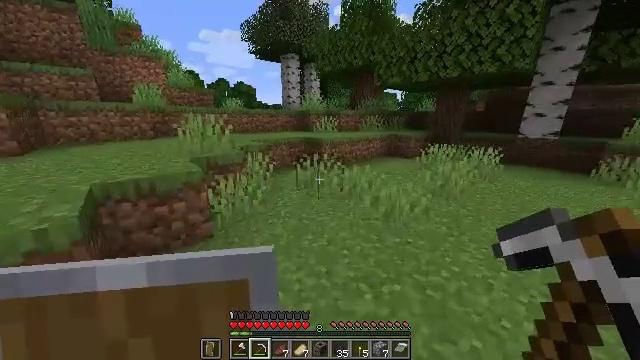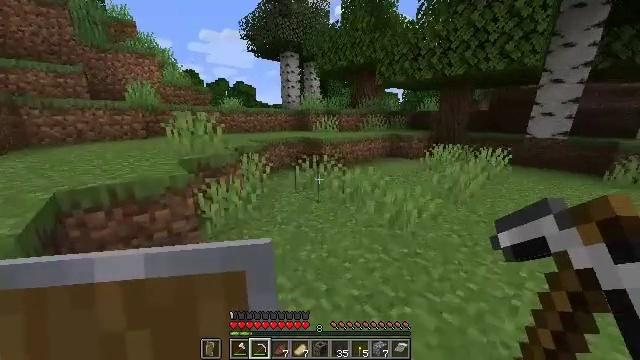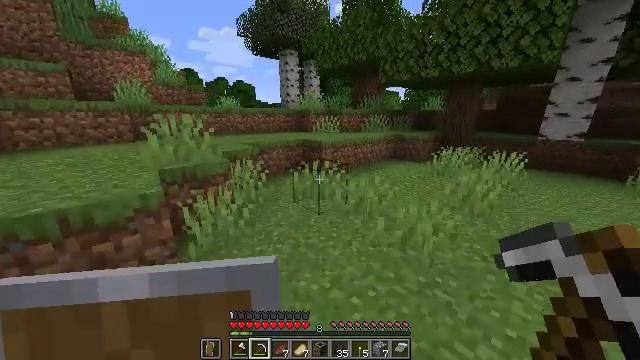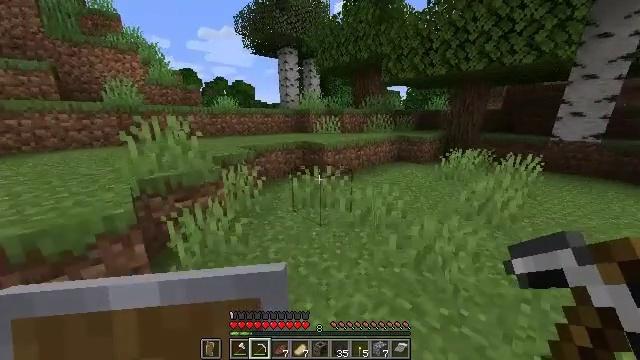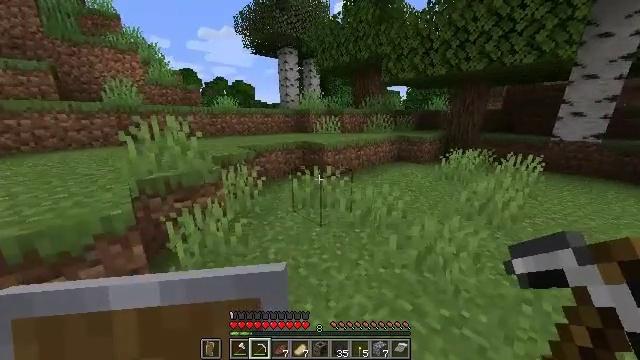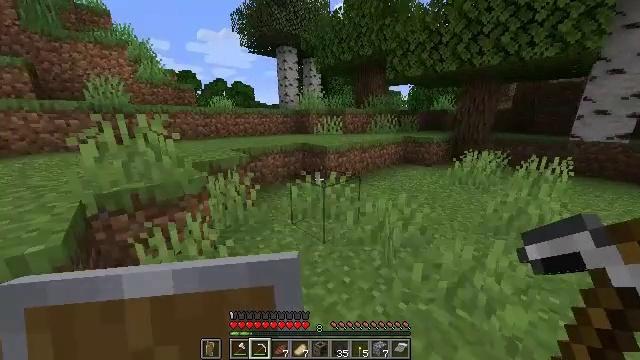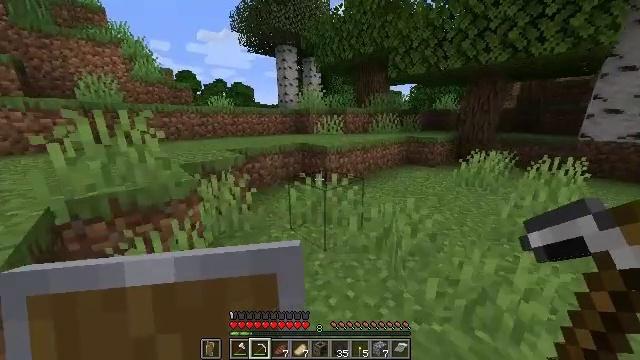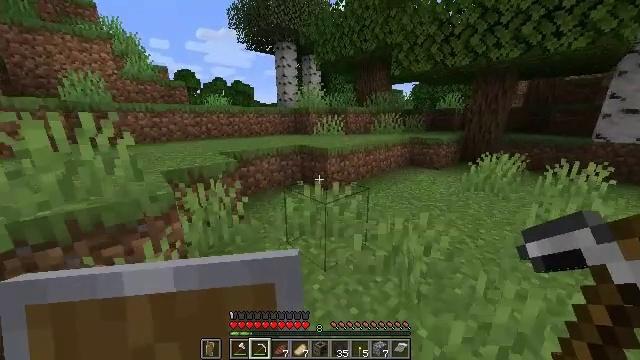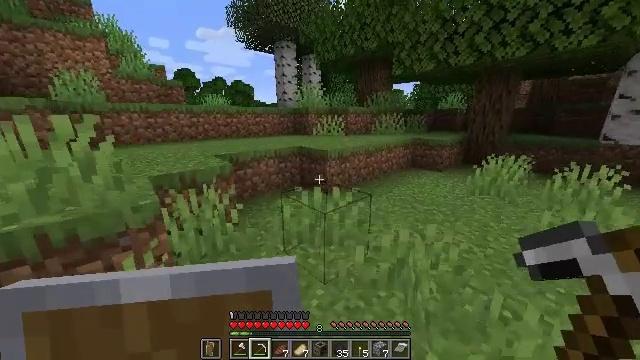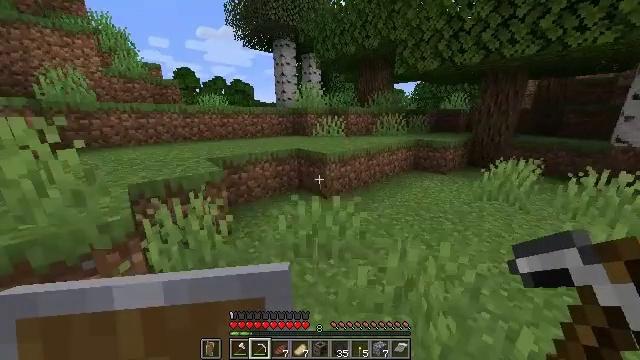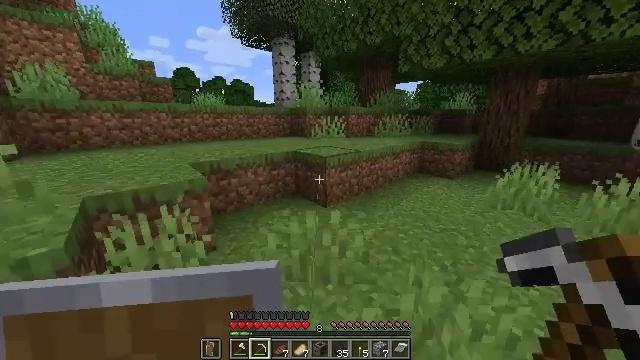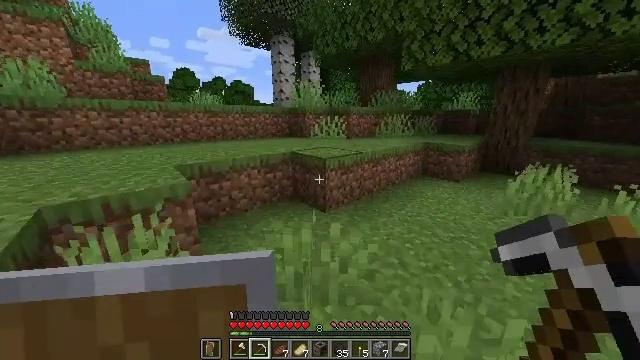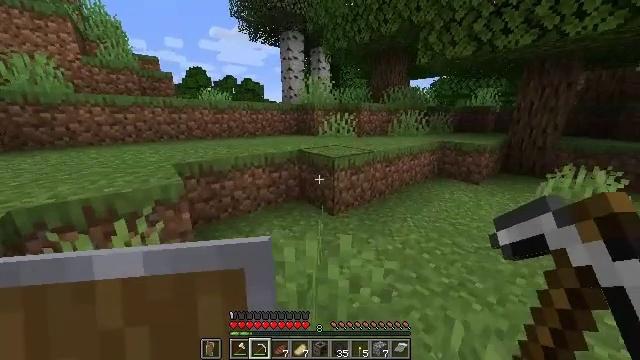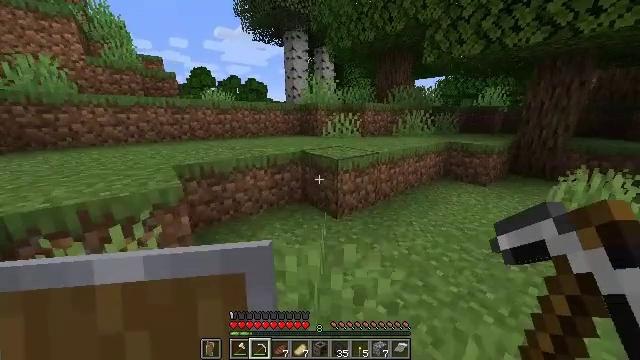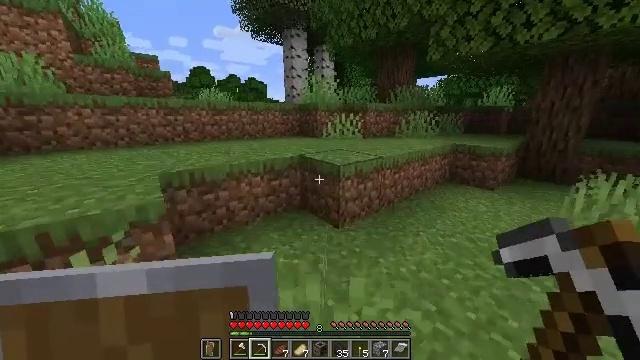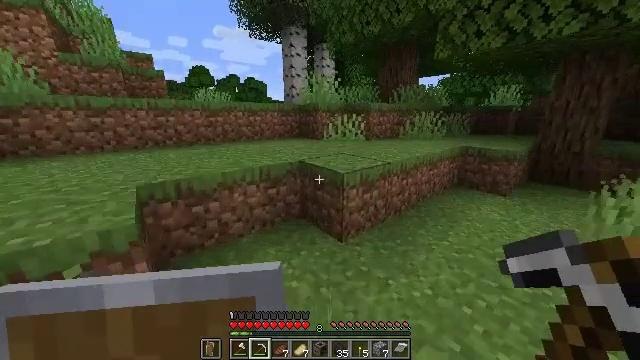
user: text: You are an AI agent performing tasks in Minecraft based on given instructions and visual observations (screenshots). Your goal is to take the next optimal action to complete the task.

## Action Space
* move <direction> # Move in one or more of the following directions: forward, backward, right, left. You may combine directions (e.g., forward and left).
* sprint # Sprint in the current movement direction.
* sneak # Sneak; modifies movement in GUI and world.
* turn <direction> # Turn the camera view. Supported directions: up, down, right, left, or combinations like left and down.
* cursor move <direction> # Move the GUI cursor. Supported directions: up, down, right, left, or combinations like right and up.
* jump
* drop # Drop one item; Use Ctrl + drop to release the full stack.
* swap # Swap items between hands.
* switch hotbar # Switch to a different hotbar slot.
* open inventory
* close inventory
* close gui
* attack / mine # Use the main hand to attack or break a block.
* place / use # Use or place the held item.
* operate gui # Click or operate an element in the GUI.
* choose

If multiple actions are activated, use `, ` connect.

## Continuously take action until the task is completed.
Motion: motion action
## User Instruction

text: Collect some oak leaves.
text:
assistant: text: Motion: move forward
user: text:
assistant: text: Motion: move forward
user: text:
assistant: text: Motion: move forward
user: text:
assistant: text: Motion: move forward
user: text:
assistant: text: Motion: move forward
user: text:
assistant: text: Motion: move forward
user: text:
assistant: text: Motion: move forward
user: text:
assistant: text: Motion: move forward
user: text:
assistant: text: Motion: move forward
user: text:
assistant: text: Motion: move forward
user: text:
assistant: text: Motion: move forward
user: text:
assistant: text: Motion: move forward, turn left
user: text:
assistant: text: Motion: move forward
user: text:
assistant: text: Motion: move forward
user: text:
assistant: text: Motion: move forward
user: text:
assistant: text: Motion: move forward
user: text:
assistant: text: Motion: move forward, jump
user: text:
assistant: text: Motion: move forward, jump
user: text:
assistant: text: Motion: move forward, turn left and down, jump
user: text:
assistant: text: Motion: move forward, turn left and down, jump
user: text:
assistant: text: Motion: move forward, turn left, jump
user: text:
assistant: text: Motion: move forward, turn left and down, jump
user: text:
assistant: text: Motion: move forward, turn left, jump
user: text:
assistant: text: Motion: move forward, jump
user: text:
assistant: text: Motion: move forward, turn left, jump
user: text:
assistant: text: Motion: move forward, turn left
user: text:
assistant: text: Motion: move forward, turn left
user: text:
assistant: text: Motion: move forward, turn left
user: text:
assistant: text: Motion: move forward
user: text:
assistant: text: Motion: move forward, jump